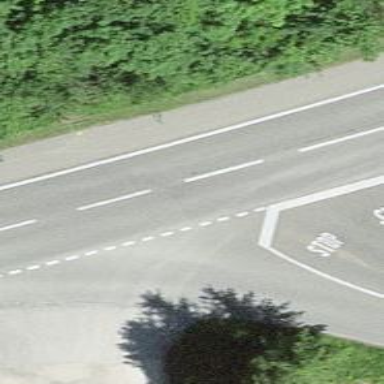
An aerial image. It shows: Stop road.